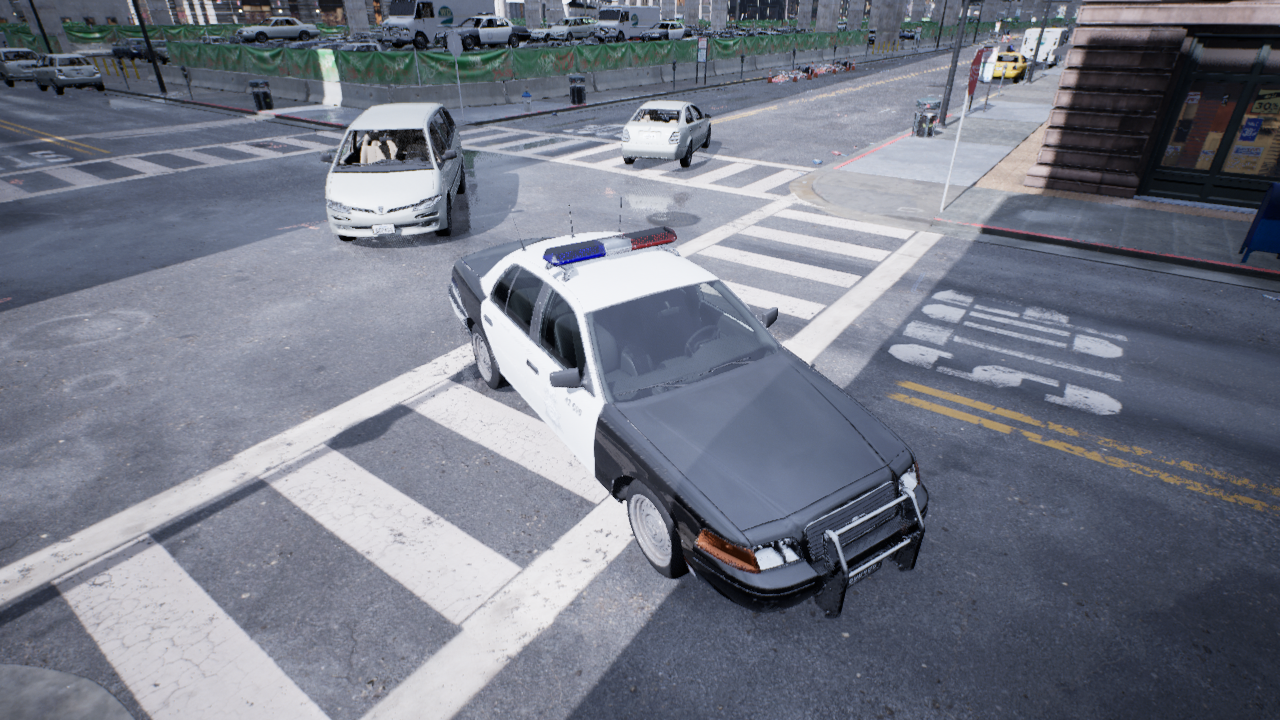
Venue: intersection
Lighting: overcast
Vehicle rig: sedan